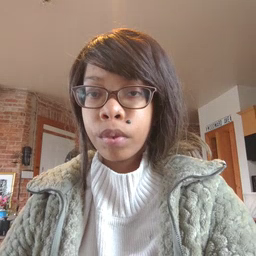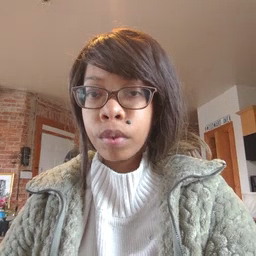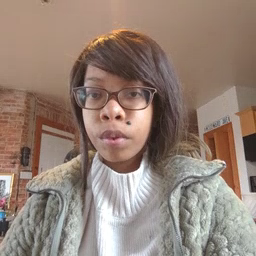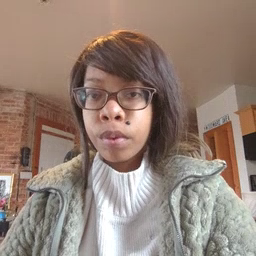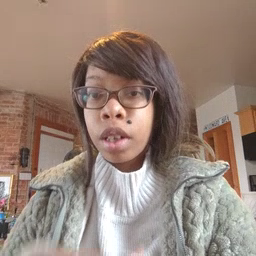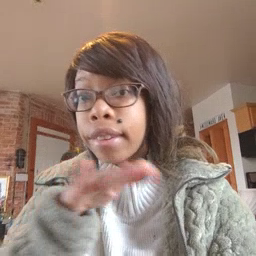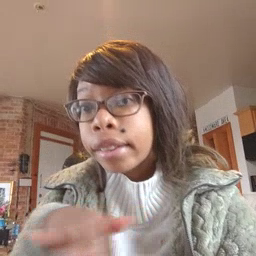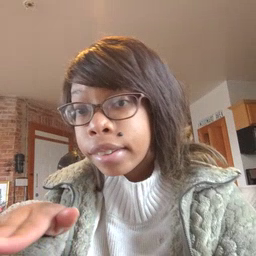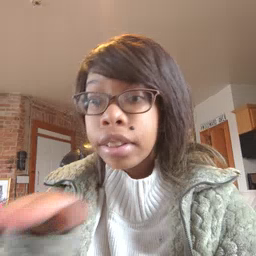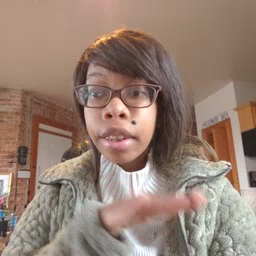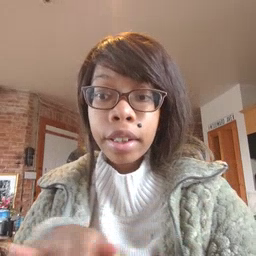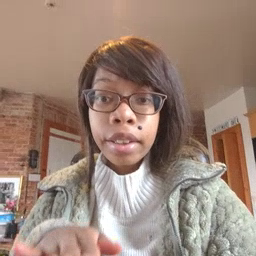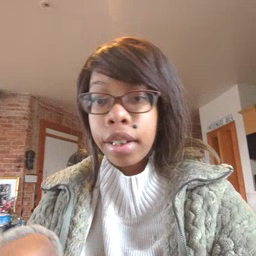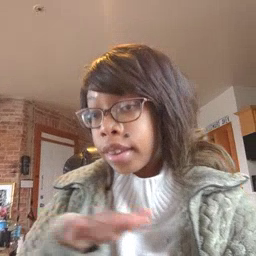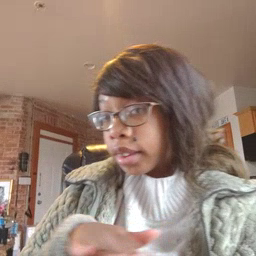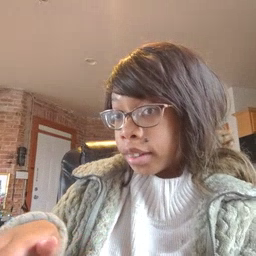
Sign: clean